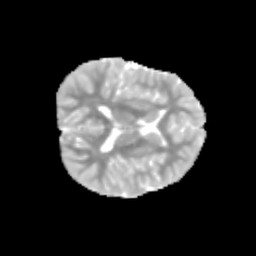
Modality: MD
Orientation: axial
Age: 9
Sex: male
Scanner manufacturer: siemens
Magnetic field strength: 3 T
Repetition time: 3.8 s
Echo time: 0.07 s